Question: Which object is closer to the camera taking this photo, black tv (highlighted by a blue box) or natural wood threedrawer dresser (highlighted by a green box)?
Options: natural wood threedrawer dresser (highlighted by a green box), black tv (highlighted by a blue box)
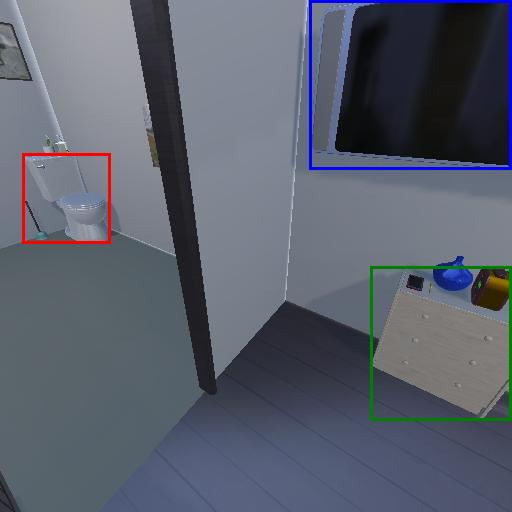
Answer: natural wood threedrawer dresser (highlighted by a green box)